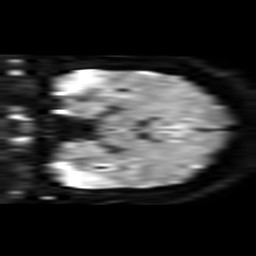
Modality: TRACE
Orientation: coronal
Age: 44
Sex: female
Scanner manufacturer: philips
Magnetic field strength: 3 T
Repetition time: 3.082 s
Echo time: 0.076 s